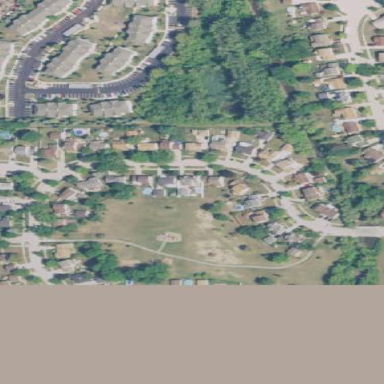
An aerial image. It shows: This residential area consists of single-family homes.